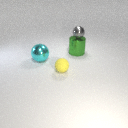
large green metal cylinder behind large cyan metal sphere